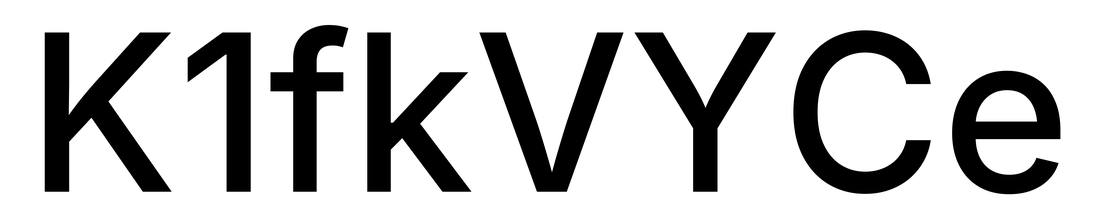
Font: Inter_Medium